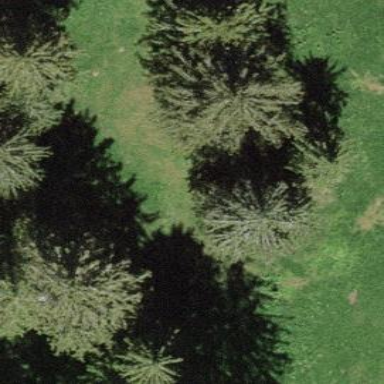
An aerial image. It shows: Beautiful woodland area.